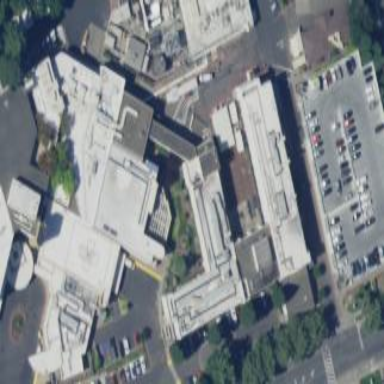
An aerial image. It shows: Healthcare facility identified as hospital.